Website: home-depot
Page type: delivery-shipping
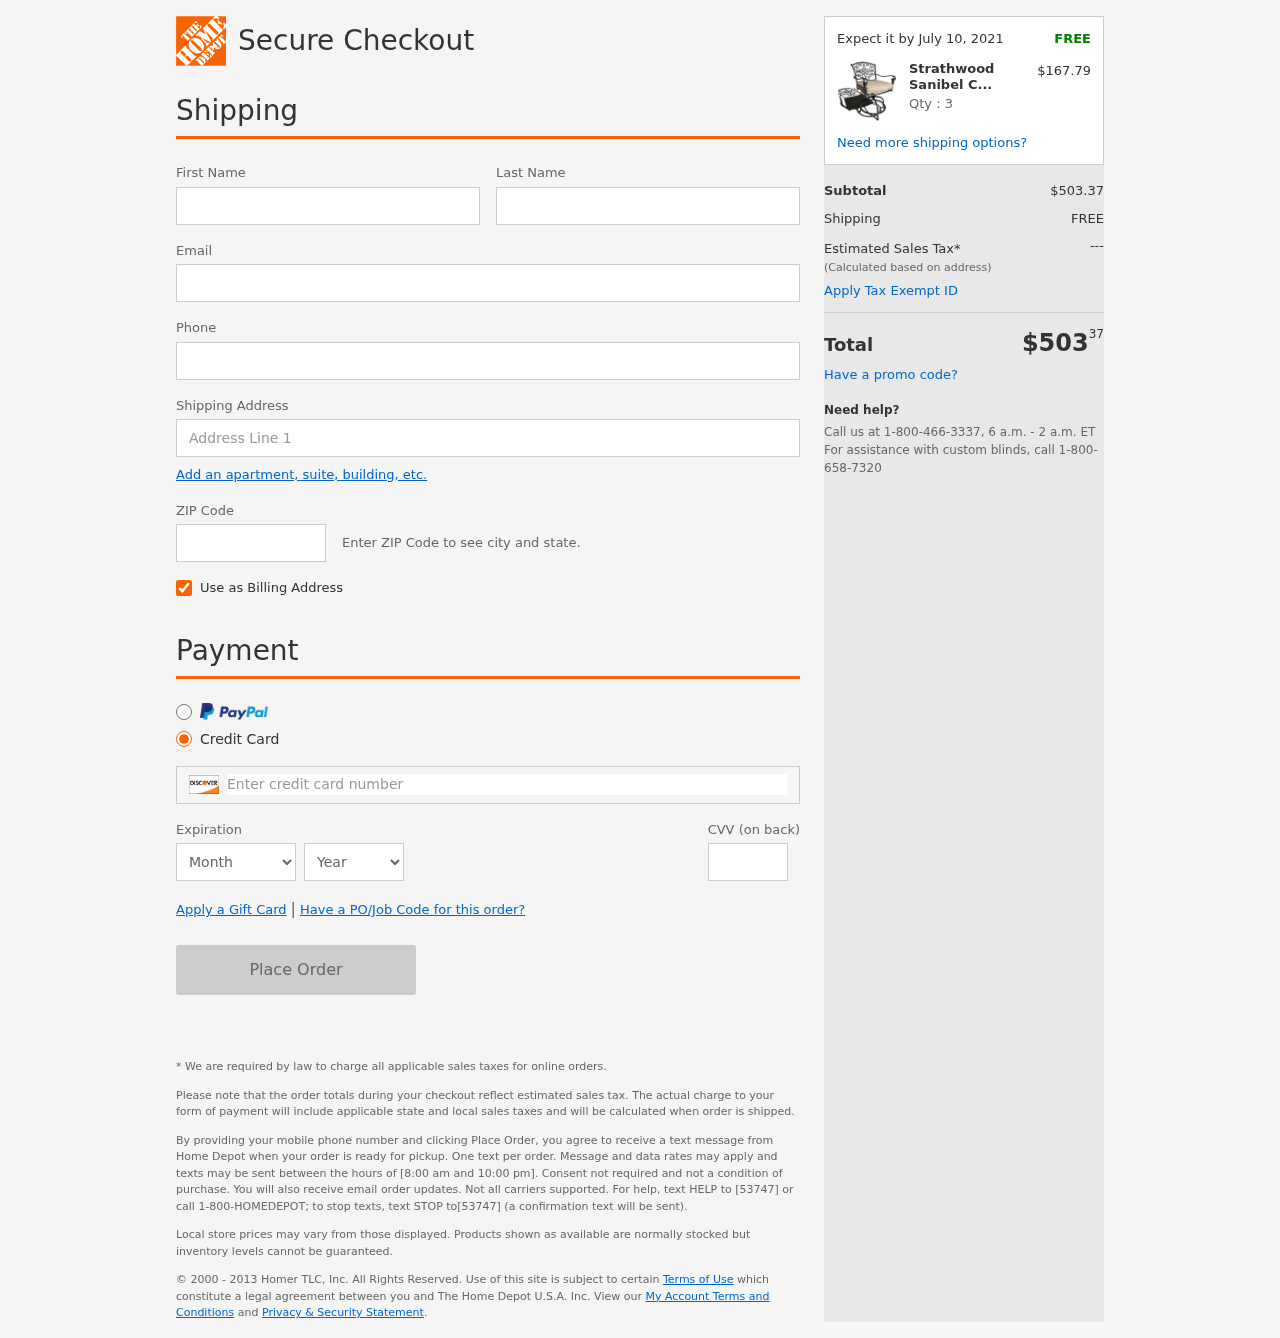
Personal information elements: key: PII_CARD_CVV
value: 544
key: PII_CARD_EXPIRY_MONTH
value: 08
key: PII_CARD_EXPIRY_YEAR
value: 28
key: PII_CARD_NUMBER
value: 6507 5694 3970 3199
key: PII_EMAIL
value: jerry_allen@gmail.com
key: PII_FIRSTNAME
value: Jerry
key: PII_LASTNAME
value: Allen
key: PII_PHONE
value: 3143687629
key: PII_POSTCODE
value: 52026
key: PII_STREET
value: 227 Turner Haven Suite 442
Product elements: key: PRODUCT1_NAME
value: Strathwood Sanibel Cast Aluminum Balcony Chair with Cushion, Set of 2
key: PRODUCT1_PRICE
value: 167.79
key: PRODUCT1_QUANTITY
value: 3
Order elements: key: ORDER_DELIVERY_DATE
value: Expect it by July 10, 2021
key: ORDER_SUBTOTAL
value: $503.37
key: ORDER_SHIPPING_COST
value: FREE
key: ORDER_TOTAL
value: $50337